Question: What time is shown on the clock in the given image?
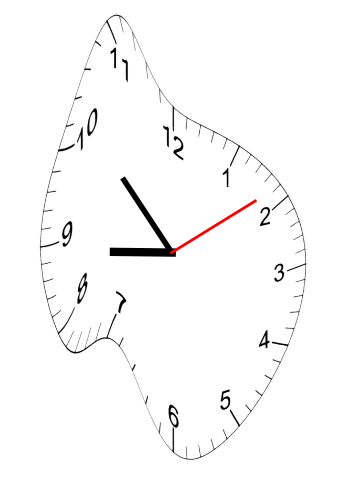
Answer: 08:52:09